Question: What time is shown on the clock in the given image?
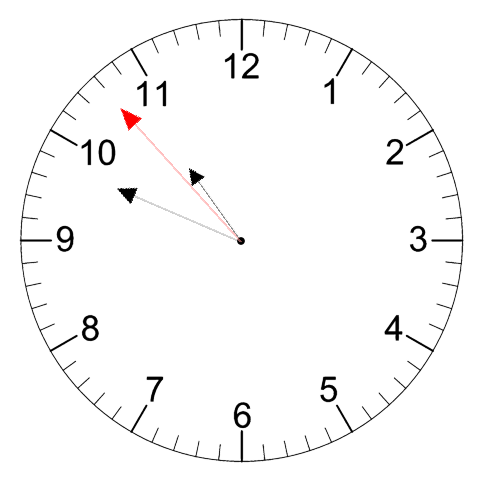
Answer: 10:48:53